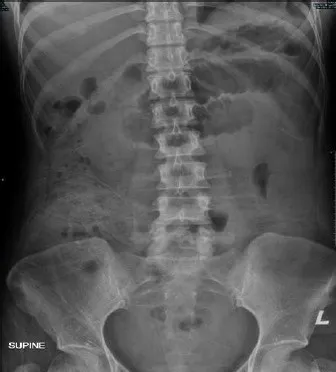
Abdominal radiography showed prominent small bowel loops.
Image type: radiology (x_ray)